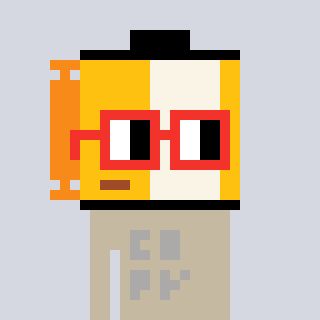
a pixel art character with square red glasses, a film roll-shaped head and a bege-colored body on a cool background